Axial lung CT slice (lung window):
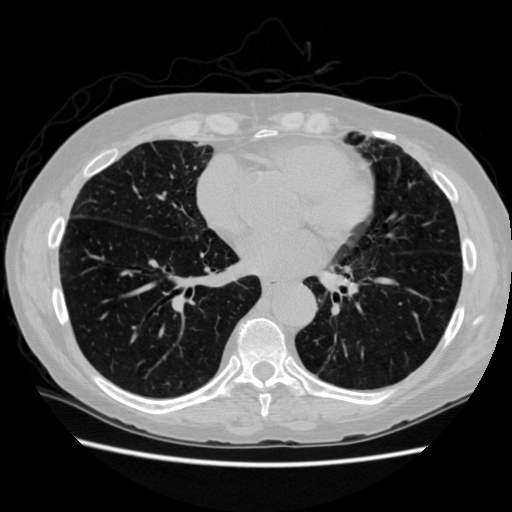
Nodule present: no